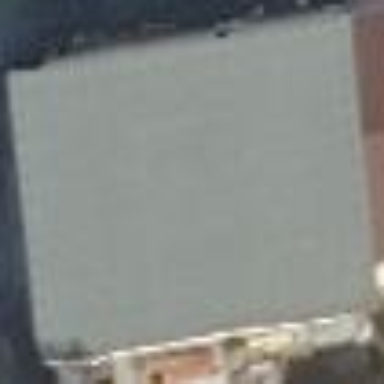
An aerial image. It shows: Part of building.